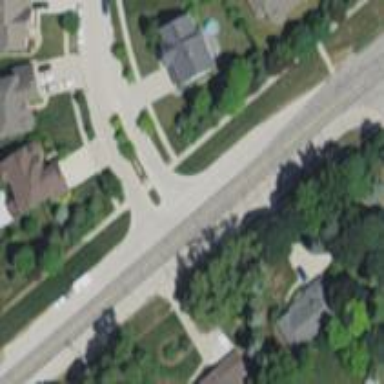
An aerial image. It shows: Asphalt road classified as tertiary.